Question: I am having trouble connecting to a local Database running on the same machine as my C# code which is in Microsoft SQL Server 2012.
The SQL Server instance name is : MYINSTANCE
The Database name is : MyDB
The code I am running is :
'''
SqlConnection sqlConnection = null;
// MySqlConnection sqlConnection = null;
try
{
// Open Databse Connection
sqlConnection = new SqlConnection("Server=(localdb)\MYINSTANCE;Database=MyDB;uid=Andy;password=pwd");
sqlConnection.Open();
}
'''
When this runs an exception is caught which shows:
'''
Testing database connection ... [FAILED!]
-> Database Connection Failed!
Exception Caught: A network-related or instance-specific error occurred while
establishing a connection to SQL Server. The server was not found or was not ac
cessible. Verify that the instance name is correct and that SQL Server is config
ured to allow remote connections. (provider: SQL Network Interfaces, error: 50 -
Local Database Runtime error occurred. The specified LocalDB instance does not
exist.
)
at System.Data.SqlClient.SqlInternalConnection.OnError(SqlException exception
, Boolean breakConnection, Action'1 wrapCloseInAction)
at System.Data.SqlClient.TdsParser.ThrowExceptionAndWarning(TdsParserStateObj
ect stateObj, Boolean callerHasConnectionLock, Boolean asyncClose)
at System.Data.SqlClient.TdsParser.Connect(ServerInfo serverInfo, SqlInternal
ConnectionTds connHandler, Boolean ignoreSniOpenTimeout, Int64 timerExpire, Bool
ean encrypt, Boolean trustServerCert, Boolean integratedSecurity, Boolean withFa
ilover)
at System.Data.SqlClient.SqlInternalConnectionTds.AttemptOneLogin(ServerInfo
serverInfo, String newPassword, SecureString newSecurePassword, Boolean ignoreSn
iOpenTimeout, TimeoutTimer timeout, Boolean withFailover)
at System.Data.SqlClient.SqlInternalConnectionTds.LoginNoFailover(ServerInfo
serverInfo, String newPassword, SecureString newSecurePassword, Boolean redirect
edUserInstance, SqlConnectionString connectionOptions, SqlCredential credential,
TimeoutTimer timeout)
at System.Data.SqlClient.SqlInternalConnectionTds.OpenLoginEnlist(TimeoutTime
r timeout, SqlConnectionString connectionOptions, SqlCredential credential, Stri
ng newPassword, SecureString newSecurePassword, Boolean redirectedUserInstance)
at System.Data.SqlClient.SqlInternalConnectionTds..ctor(DbConnectionPoolIdent
ity identity, SqlConnectionString connectionOptions, SqlCredential credential, O
bject providerInfo, String newPassword, SecureString newSecurePassword, Boolean
redirectedUserInstance, SqlConnectionString userConnectionOptions)
at System.Data.SqlClient.SqlConnectionFactory.CreateConnection(DbConnectionOp
tions options, DbConnectionPoolKey poolKey, Object poolGroupProviderInfo, DbConn
ectionPool pool, DbConnection owningConnection, DbConnectionOptions userOptions)
at System.Data.ProviderBase.DbConnectionFactory.CreatePooledConnection(DbConn
ectionPool pool, DbConnectionOptions options, DbConnectionPoolKey poolKey, DbCon
nectionOptions userOptions)
at System.Data.ProviderBase.DbConnectionPool.CreateObject(DbConnectionOptions
userOptions)
at System.Data.ProviderBase.DbConnectionPool.UserCreateRequest(DbConnectionOp
tions userOptions)
at System.Data.ProviderBase.DbConnectionPool.TryGetConnection(DbConnection ow
ningObject, UInt32 waitForMultipleObjectsTimeout, Boolean allowCreate, Boolean o
nlyOneCheckConnection, DbConnectionOptions userOptions, DbConnectionInternal& co
nnection)
at System.Data.ProviderBase.DbConnectionPool.TryGetConnection(DbConnection ow
ningObject, TaskCompletionSource'1 retry, DbConnectionOptions userOptions, DbCon
nectionInternal& connection)
at System.Data.ProviderBase.DbConnectionFactory.TryGetConnection(DbConnection
owningConnection, TaskCompletionSource'1 retry, DbConnectionOptions userOptions
, DbConnectionInternal& connection)
at System.Data.ProviderBase.DbConnectionClosed.TryOpenConnection(DbConnection
outerConnection, DbConnectionFactory connectionFactory, TaskCompletionSource'1
retry, DbConnectionOptions userOptions)
at System.Data.SqlClient.SqlConnection.TryOpen(TaskCompletionSource'1 retry)
at System.Data.SqlClient.SqlConnection.Open()
'''
The database setup in the Server Management Studio looks like this:

Can somebody help me to understand what I am missing here?
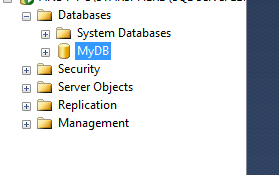
Answer: So it appears you are confusing the system for connecting to 'LocalDb' and the full blown SQL Server installation. Your connection string should look like this:
'''
Data Source=.\MYINSTANCE;Initial Catalog=MyDB;User Id=Andy; Password=pwd;
'''
If your connection is failing with a message like 'Login failed for user 'YOURPC\Andy' then it's trying to use integrated security. You can force it now to by also specifying:
'''
Integrated Security=false
'''
If that doesn't work, try with integrated security turned on and not specifying username/password. This will use your Windows credentials to connect:
'''
Data Source=.\MYINSTANCE;Initial Catalog=MyDB;Integrated Security=true;
'''